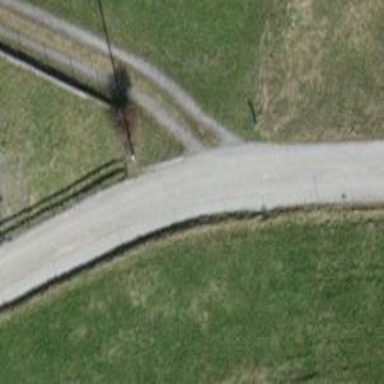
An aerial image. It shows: Paved track with Grade 1 surface.